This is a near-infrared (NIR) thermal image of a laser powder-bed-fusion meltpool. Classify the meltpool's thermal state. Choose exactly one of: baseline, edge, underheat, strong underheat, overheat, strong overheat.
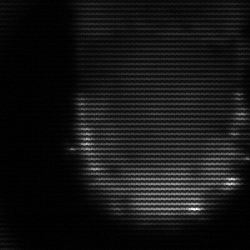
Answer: baseline